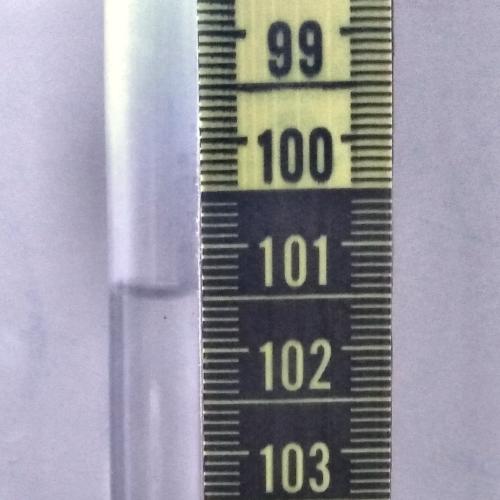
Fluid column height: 101.5 cm